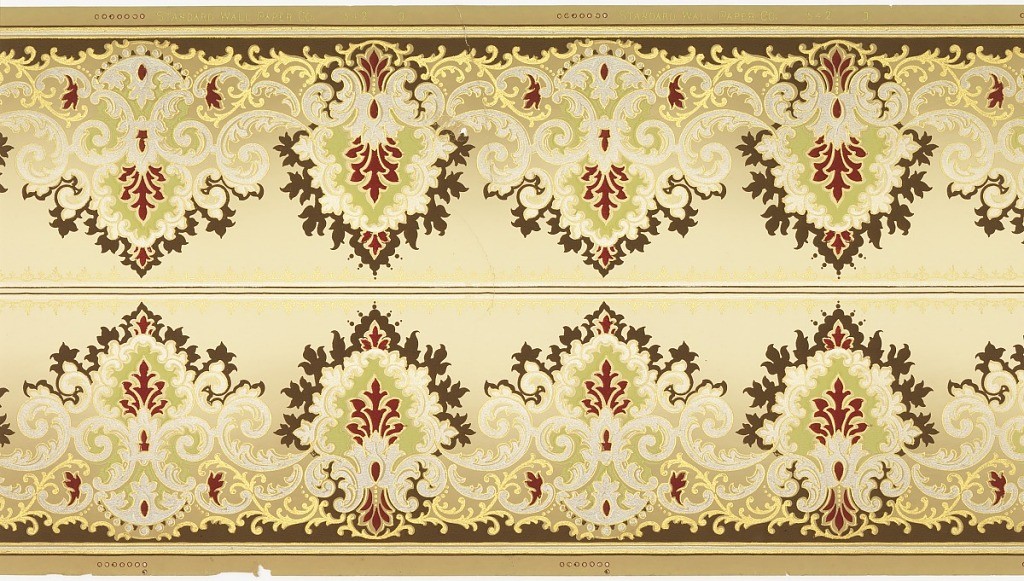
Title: Frieze
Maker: Standard Wall-Paper Company, Standard Wall-Paper Company, Pittsburgh, Pennsylvania
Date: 1905–1915
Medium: Machine-printed paper, liquid mica,
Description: Printed two across. Very frilly pattern of medallions, alternating larger and smaller. Printed on tan ground.